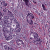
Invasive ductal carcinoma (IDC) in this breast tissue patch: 1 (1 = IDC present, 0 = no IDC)